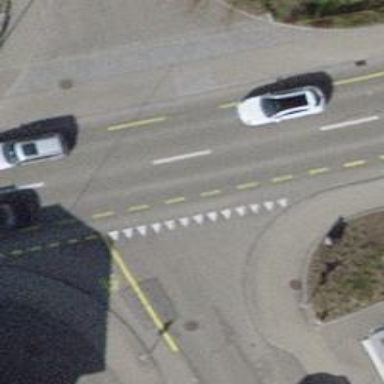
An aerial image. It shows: Primary highway with asphalt surface. There is separate cycle lane and sidewalk.